Question: I have a google visualization dashboard with a table chart (as in <URL> displaying some data shown below. Ive managed to change the font size of the table using Class Names but the row height is still the default size - which Id like to change and make smaller.
What Ive used for the font - :
'''
.small-font {
font-size: 10px;
}
'''
javascript:
'''
var cssClassNames = {
tableCell: 'small-font'
};
'''
Is there a way to do this using or another method?

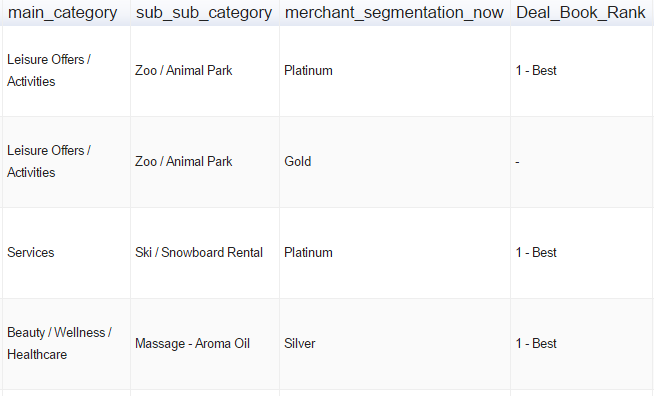
Answer: just add 'height' to the css class 'small-font'...
'''
.small-font {
font-size: 8px;
height: 10px;
}
'''
be sure to include this chart option...
'''
allowHtml: true
'''
see following working snippet...
'''
google.charts.load('current', {
callback: drawChart,
packages:['table']
});
function drawChart() {
var data = new google.visualization.arrayToDataTable([
['Year', 'Value'],
['2010', 10],
['2020', 14],
['2030', 16],
['2040', 22],
['2050', 28]
]);
var options = {
allowHtml: true,
cssClassNames: {
tableCell: 'small-font'
}
};
var container = document.getElementById('chart_div');
var chart = new google.visualization.Table(container);
chart.draw(data, options);
}
'''
'''
.small-font {
font-size: 8px;
height: 10px;
}
'''
'''
<script src="https://www.gstatic.com/charts/loader.js"></script>
<div id="chart_div"></div>
'''